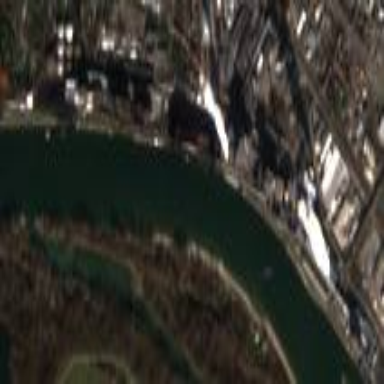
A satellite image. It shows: Industrial area with coal-powered plant.